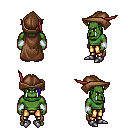
a pixel art fantasy rpg character, male body template, orc, green skin, brown cape, gold greaves, blue long mohawk hairstyle, leather cap, white cloth bracers, metal boots, four views (front, back, left, right), 2x2 character sprite sheet, small pixel art, hard edges, no anti-aliasing